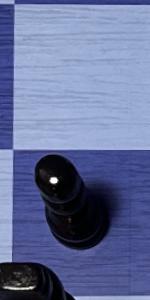
Label: Pawn_Black